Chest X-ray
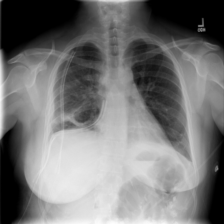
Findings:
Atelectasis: negative
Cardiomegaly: negative
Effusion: negative
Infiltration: negative
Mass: negative
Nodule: negative
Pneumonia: negative
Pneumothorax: negative
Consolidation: negative
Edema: negative
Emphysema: negative
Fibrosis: negative
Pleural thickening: negative
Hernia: negative